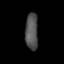
Tissue: prostate
Cell type: Fibroblasts
Senescence score: 0.7779
Nuclear area (px): 456
Mean DAPI intensity: 82.502